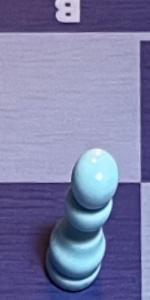
Label: Pawn_White